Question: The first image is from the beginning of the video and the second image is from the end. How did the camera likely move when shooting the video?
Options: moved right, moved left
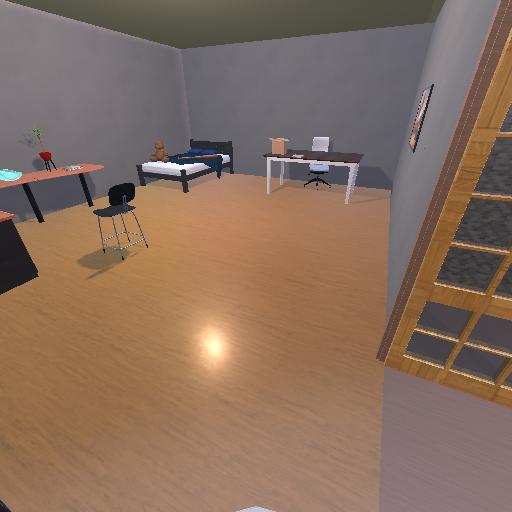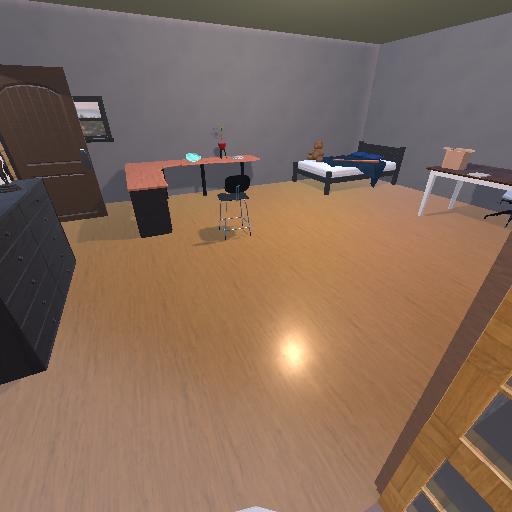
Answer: moved right